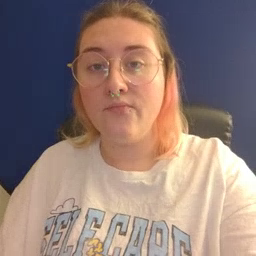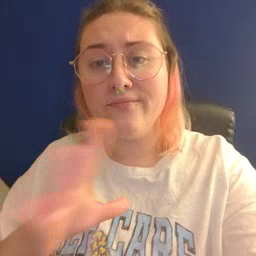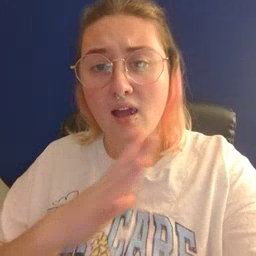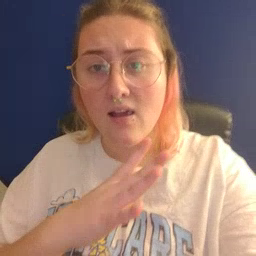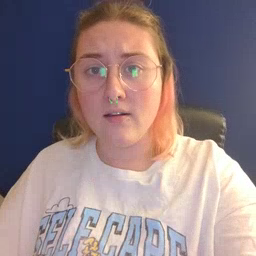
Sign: fine